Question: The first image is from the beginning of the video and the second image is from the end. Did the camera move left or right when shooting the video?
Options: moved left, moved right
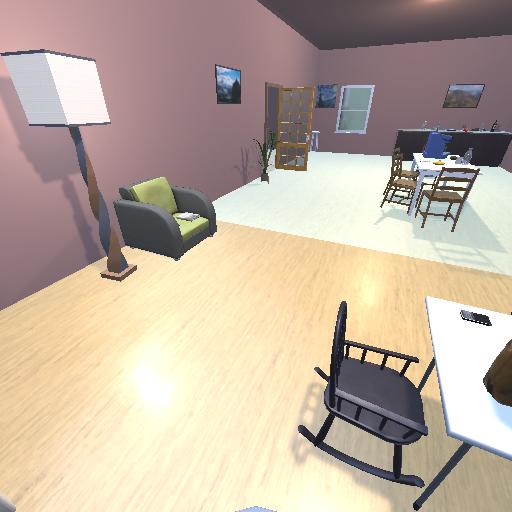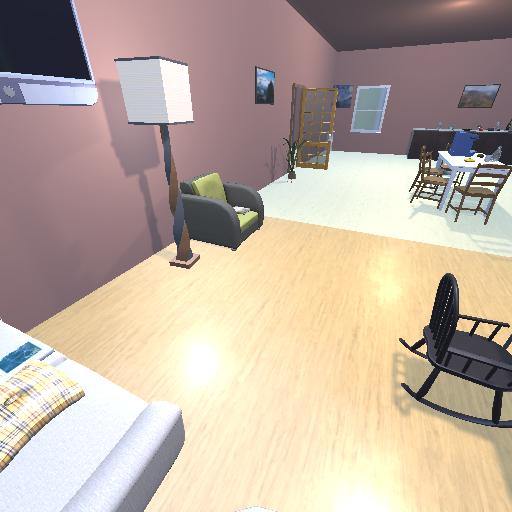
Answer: moved left